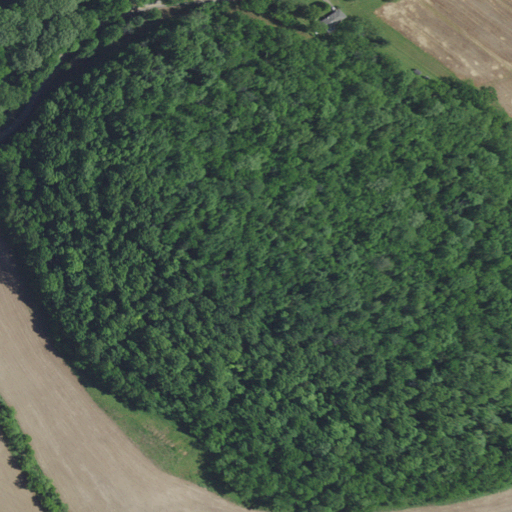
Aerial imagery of mountain in Kentucky named Bunker Hill containing deciduous forest, cultivated crops, open development, pasture, and low intensity development